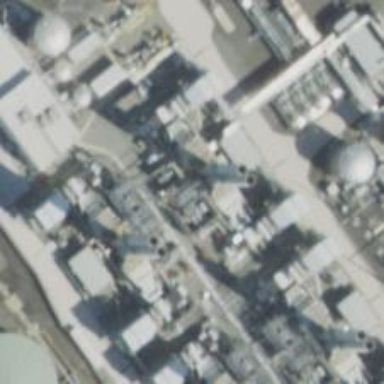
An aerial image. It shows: Gas turbine generator is in use.